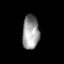
Tissue: lung
Cell type: Endothelial cells
Senescence score: 0.5562
Nuclear area (px): 557
Mean DAPI intensity: 153.605